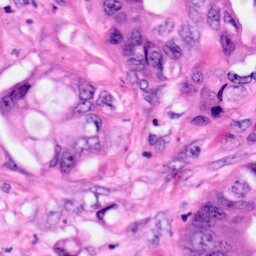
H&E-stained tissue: Pancreatic